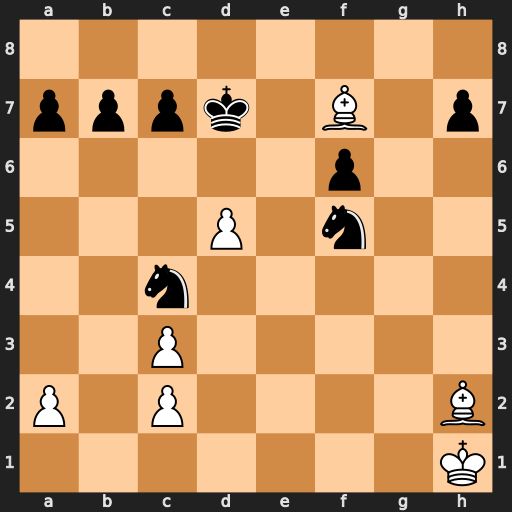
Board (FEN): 8/pppk1B1p/5p2/3P1n2/2n5/2P5/P1P4B/7K
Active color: w
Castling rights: -
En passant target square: -
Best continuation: Be6+ Kd8 Bxf5